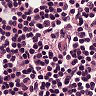
Metastatic tissue present: no